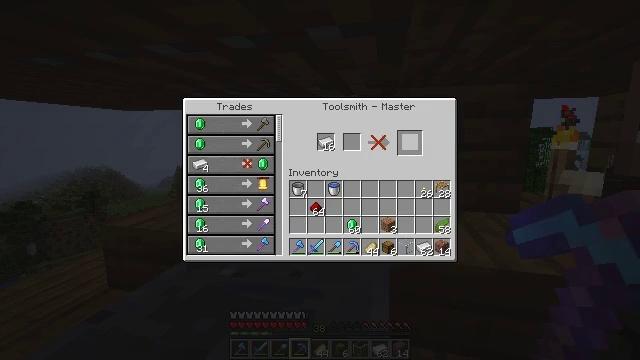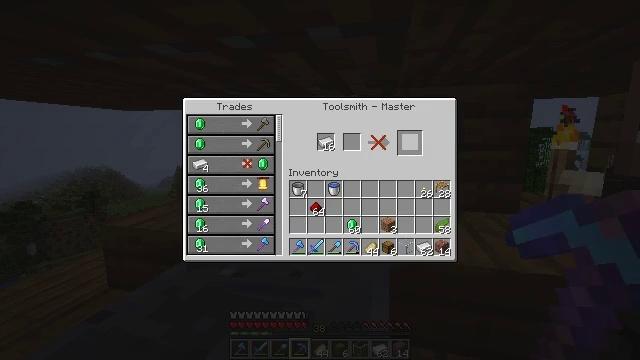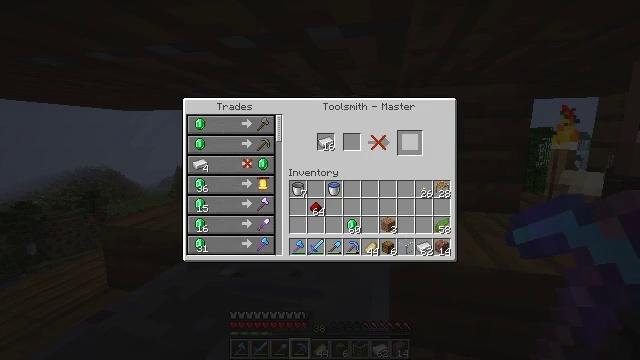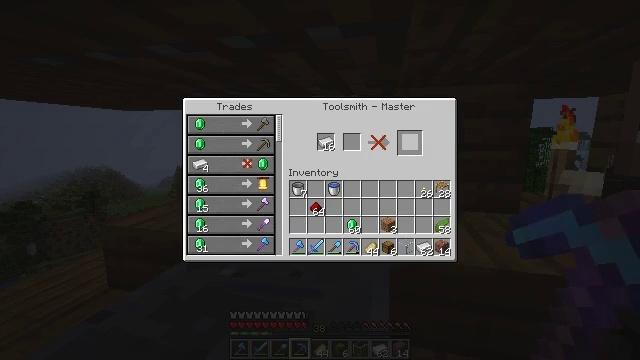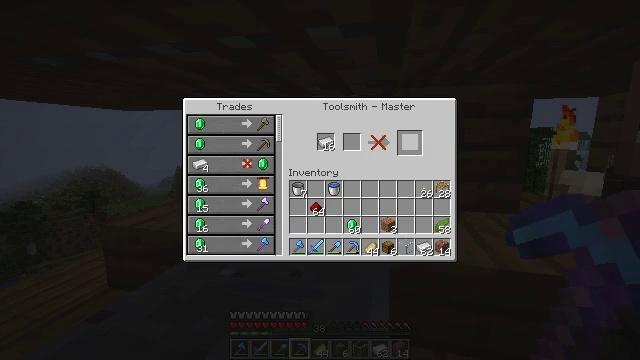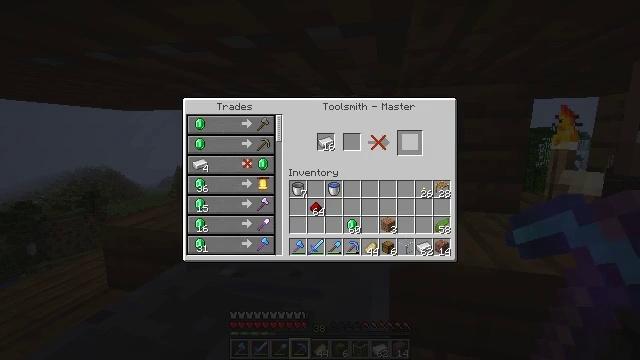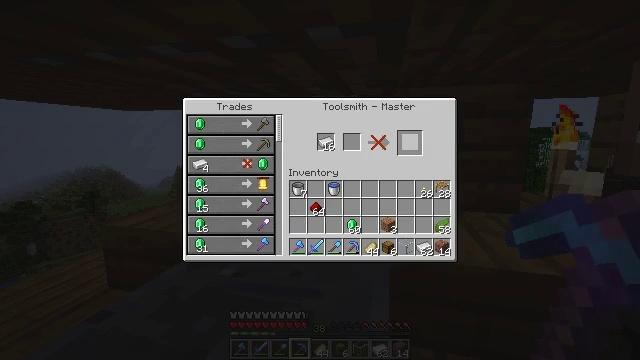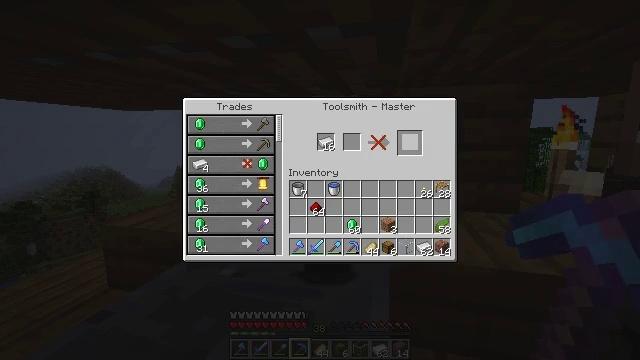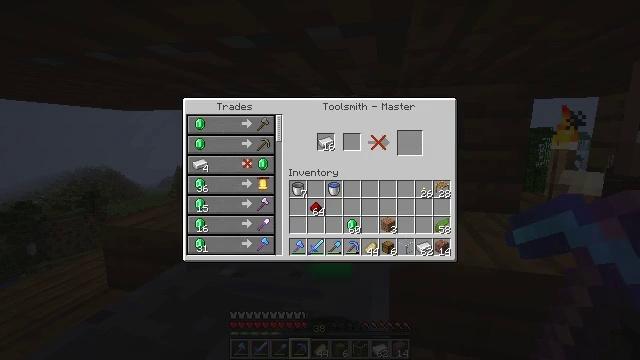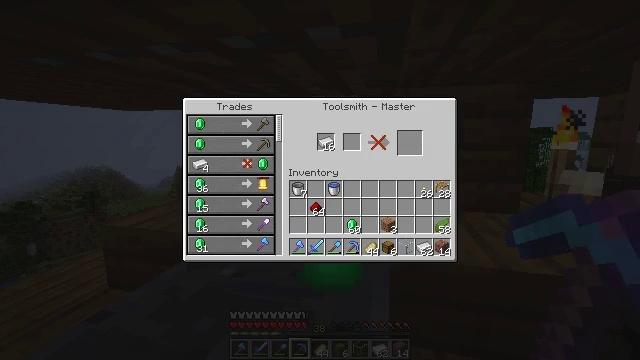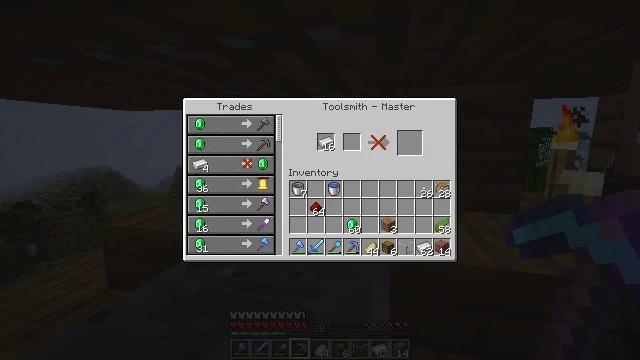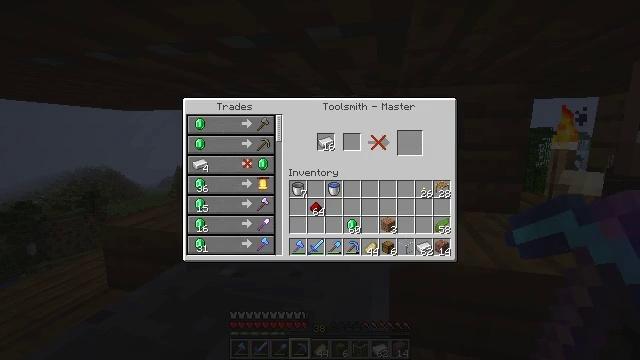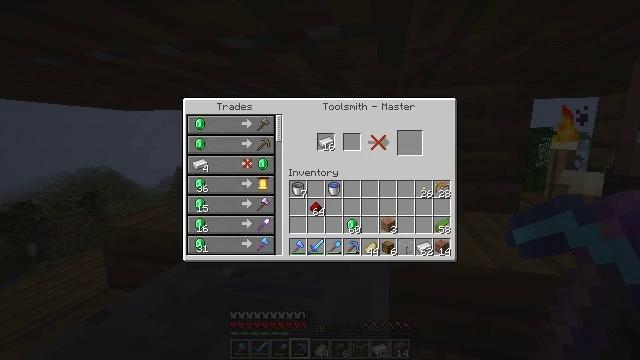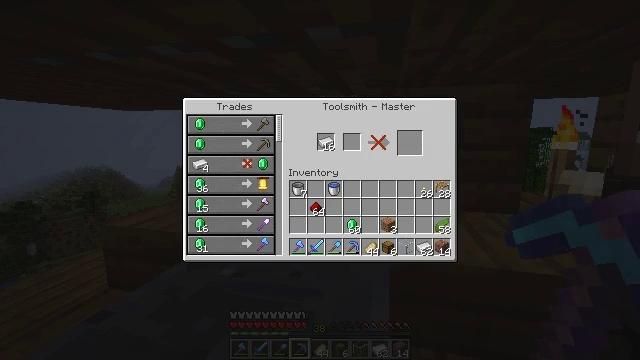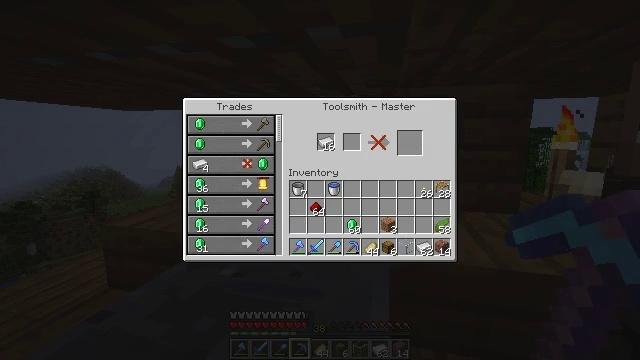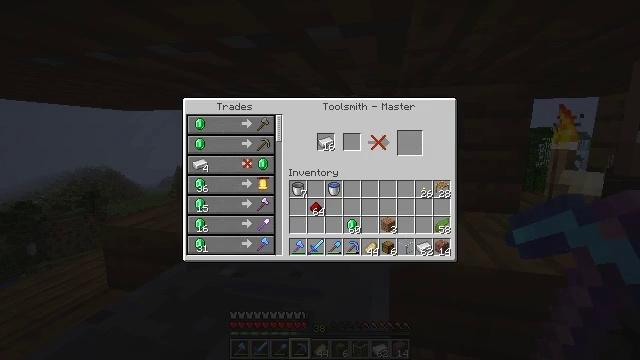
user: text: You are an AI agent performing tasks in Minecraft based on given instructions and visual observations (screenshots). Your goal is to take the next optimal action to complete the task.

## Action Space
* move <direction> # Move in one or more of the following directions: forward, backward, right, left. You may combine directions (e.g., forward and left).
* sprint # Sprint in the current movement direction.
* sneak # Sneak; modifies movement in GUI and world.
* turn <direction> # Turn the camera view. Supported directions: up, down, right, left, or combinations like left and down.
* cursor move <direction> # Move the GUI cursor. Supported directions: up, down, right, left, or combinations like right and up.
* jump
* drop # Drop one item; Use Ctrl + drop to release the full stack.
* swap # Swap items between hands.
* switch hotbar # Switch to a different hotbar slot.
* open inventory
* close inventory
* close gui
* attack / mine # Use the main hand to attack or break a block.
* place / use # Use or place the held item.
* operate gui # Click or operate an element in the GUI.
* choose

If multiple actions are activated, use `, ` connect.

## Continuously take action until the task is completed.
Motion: motion action
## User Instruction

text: Craft the redstone.
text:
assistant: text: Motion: sneak, open gui
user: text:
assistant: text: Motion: sneak
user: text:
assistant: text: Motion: sneak
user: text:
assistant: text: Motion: no_op
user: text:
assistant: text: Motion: no_op
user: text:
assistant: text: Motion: no_op
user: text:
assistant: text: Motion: no_op
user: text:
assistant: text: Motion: cursor move down
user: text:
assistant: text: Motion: no_op
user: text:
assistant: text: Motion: no_op
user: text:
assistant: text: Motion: no_op
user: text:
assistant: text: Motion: no_op
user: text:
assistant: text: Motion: no_op
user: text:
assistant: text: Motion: no_op
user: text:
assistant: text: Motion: no_op
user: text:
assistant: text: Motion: no_op
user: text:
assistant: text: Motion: no_op
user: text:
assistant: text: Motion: no_op
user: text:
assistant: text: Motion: no_op
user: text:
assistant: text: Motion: no_op
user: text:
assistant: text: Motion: no_op
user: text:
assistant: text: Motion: no_op
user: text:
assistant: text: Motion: no_op
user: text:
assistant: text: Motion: close gui
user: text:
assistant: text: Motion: no_op
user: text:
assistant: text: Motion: no_op
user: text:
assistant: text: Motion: turn right
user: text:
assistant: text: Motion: turn right
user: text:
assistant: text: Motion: turn right and down
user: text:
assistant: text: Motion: turn right and down